Question: My CSS worked fine with first level of the menu. No issues at all. Since I started trying to add drop-down/sub-menus, I have had all sorts of issues.
The best I can manage is having the menu drop down below the main menu like I want it to, but the sub-menu appears inline rather than a vertical list. Also the menu and submenu block appears to be extending higher then I want it to. I have the height set as inherit on everything inside the navigation container, but still I am getting this weird extension of the LI divider. You can see what I mean if you rollover the home menu link in codepen. I have been racking my brain about this for too long and really could use a fresh set of eyes looking at it cause I have tried so many different tweaks to my code now that I am lost. (Note: I got the framework for this drop-down menu from Son of Suckerfish. It's the only framework I could get to work at least this far.)

<URL>
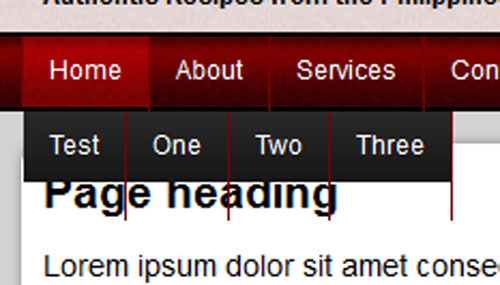
Answer: You can add this:
'''
#navigation ul ul li {
display: block;
}
'''
It won't look right in codepen because the background image isn't rendering. Also, the red border to the right of your anchors won't line up because the width of the anchors depends upon their content. If you want it to line up you'll have to fiddle with that a little.